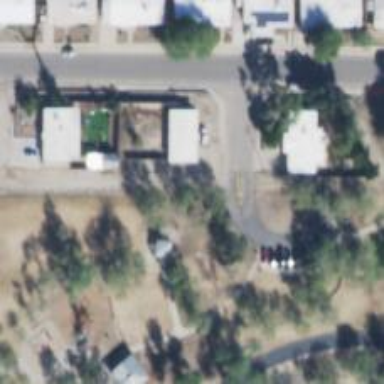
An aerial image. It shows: Alleyway designated as service road.